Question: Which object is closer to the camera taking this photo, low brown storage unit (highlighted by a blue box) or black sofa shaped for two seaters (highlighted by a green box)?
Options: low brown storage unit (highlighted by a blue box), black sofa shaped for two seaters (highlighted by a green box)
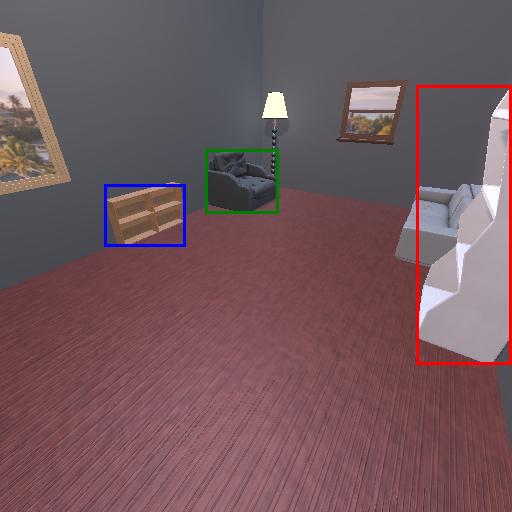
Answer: low brown storage unit (highlighted by a blue box)